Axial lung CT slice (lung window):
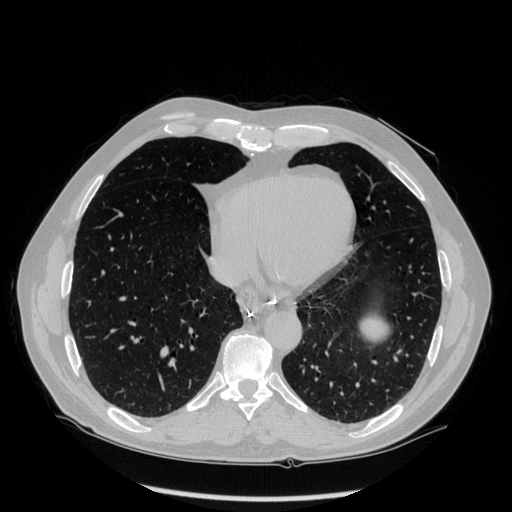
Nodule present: no